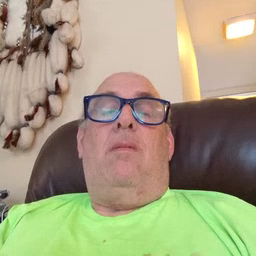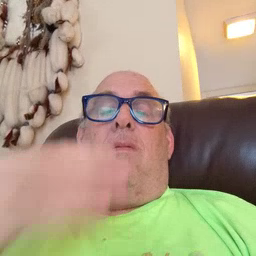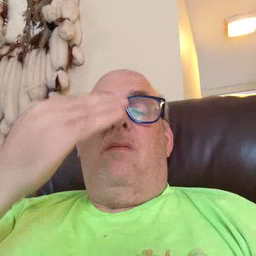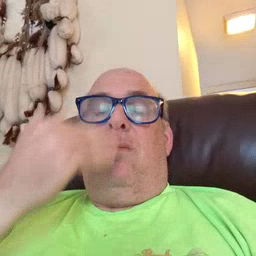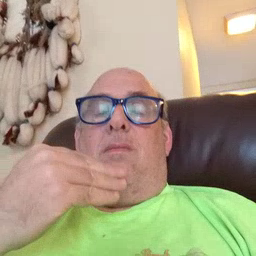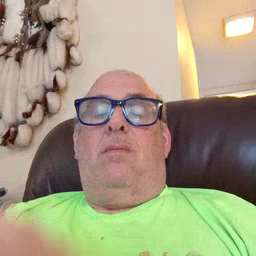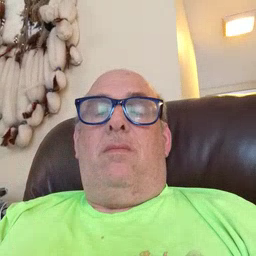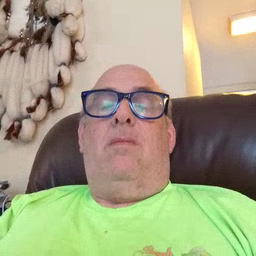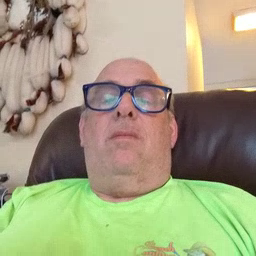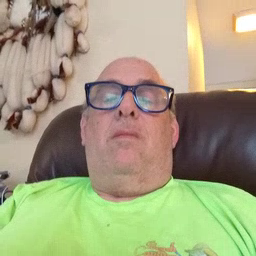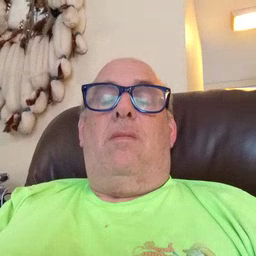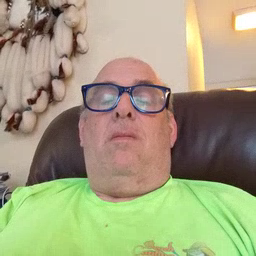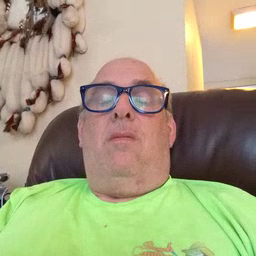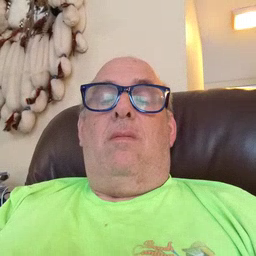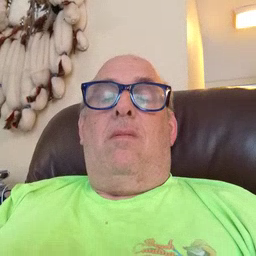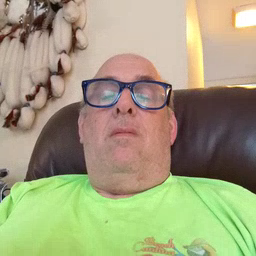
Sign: sleep